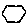
Label: hexagon